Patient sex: M
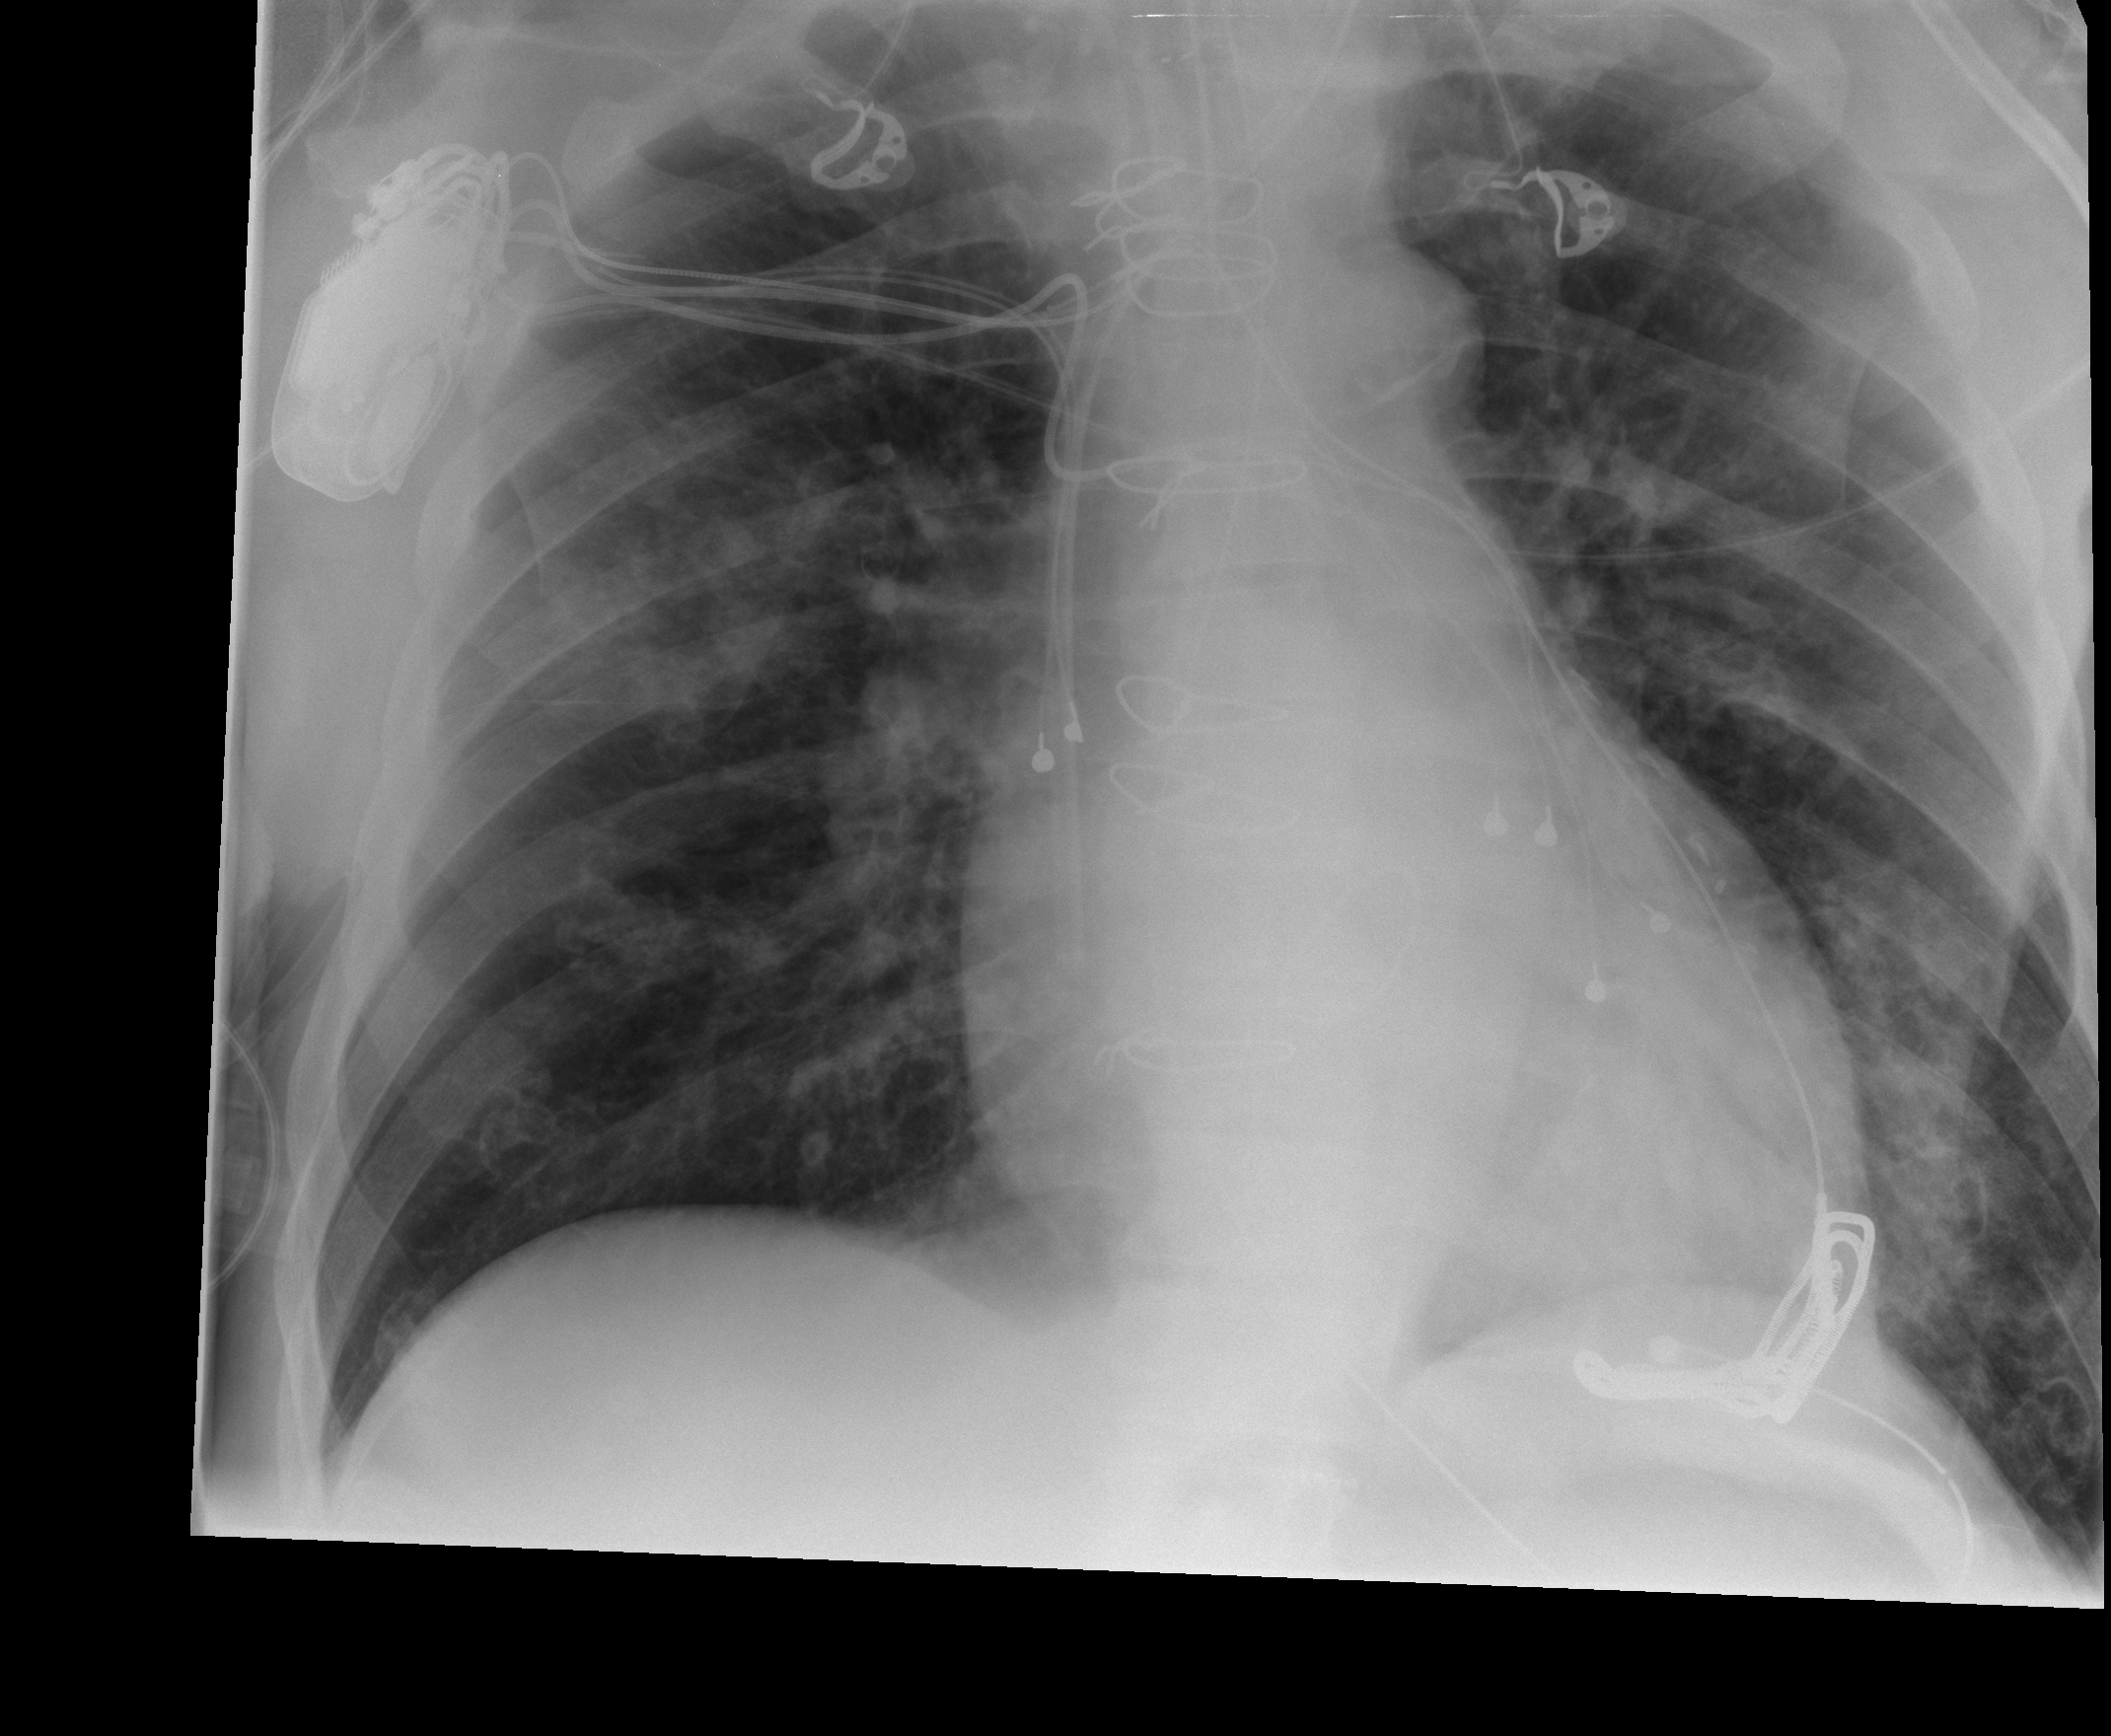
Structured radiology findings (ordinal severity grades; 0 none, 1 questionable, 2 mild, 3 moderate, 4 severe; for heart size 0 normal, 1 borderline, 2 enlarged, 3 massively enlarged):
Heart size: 0
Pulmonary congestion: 0
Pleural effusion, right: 0
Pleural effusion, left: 0
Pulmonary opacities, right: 2
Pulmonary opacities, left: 2
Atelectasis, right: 0
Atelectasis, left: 0